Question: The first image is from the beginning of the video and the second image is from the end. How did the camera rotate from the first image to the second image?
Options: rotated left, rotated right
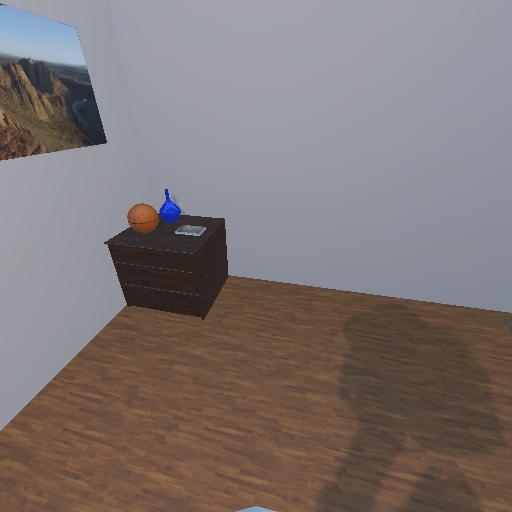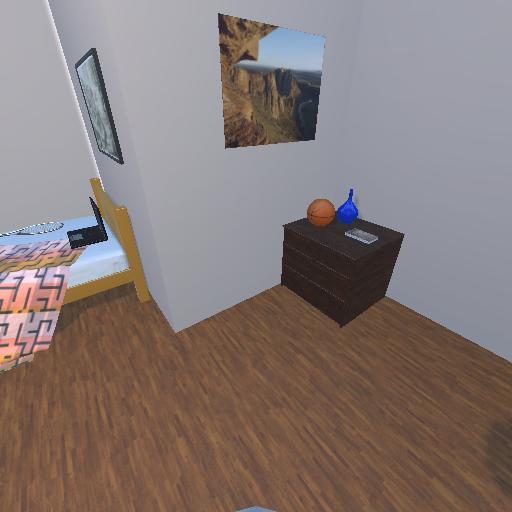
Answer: rotated left